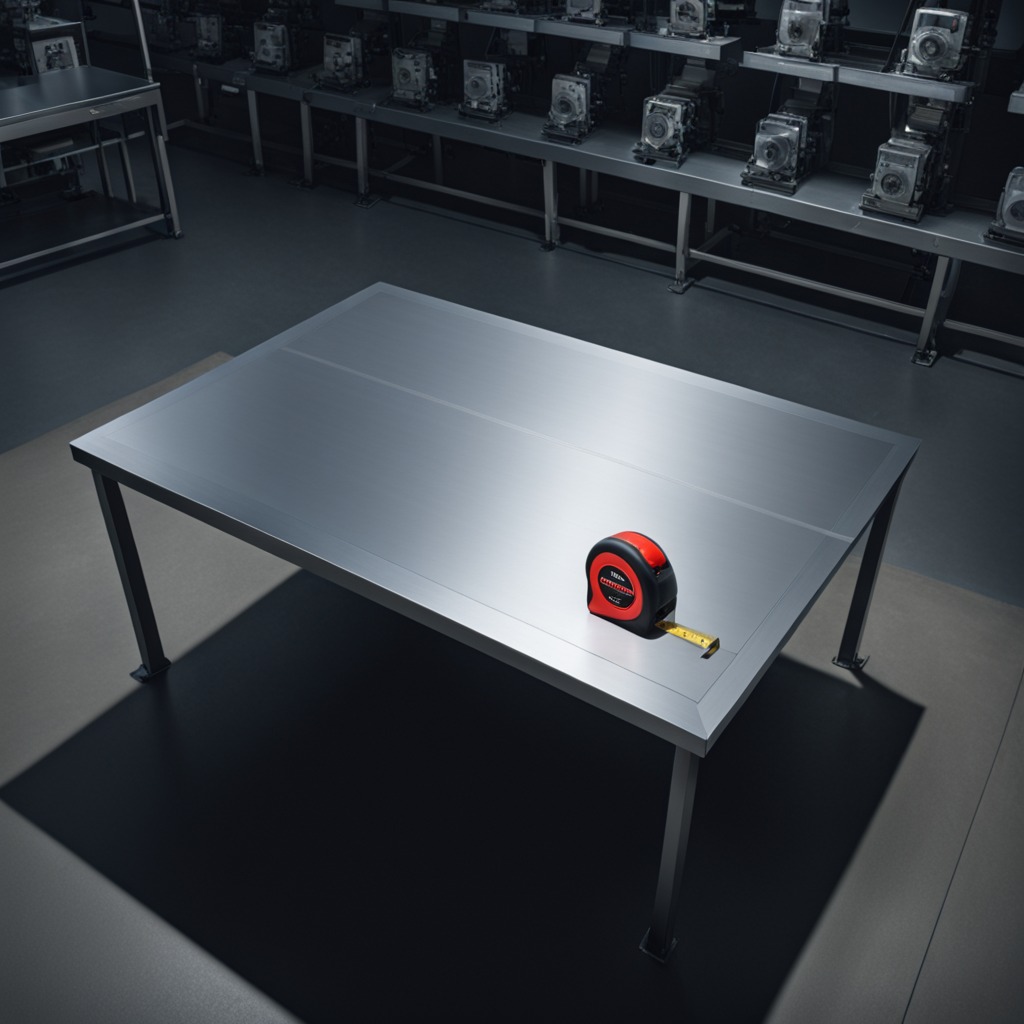
A measuring tape is lying on the tabletop.